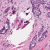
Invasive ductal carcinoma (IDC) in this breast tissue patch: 1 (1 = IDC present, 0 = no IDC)